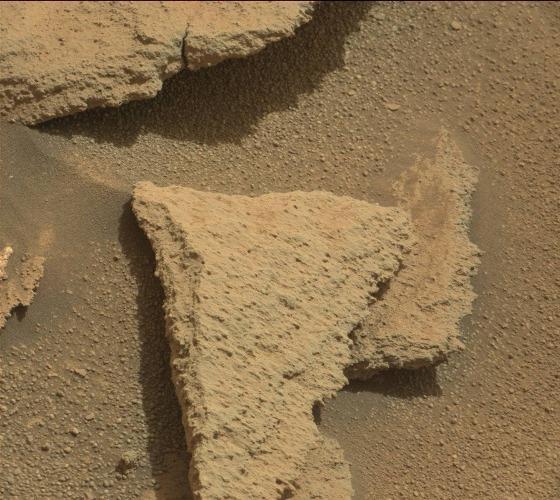
Terrain classes present: Bedrock, Gravel / Sand / Soil, Shadow